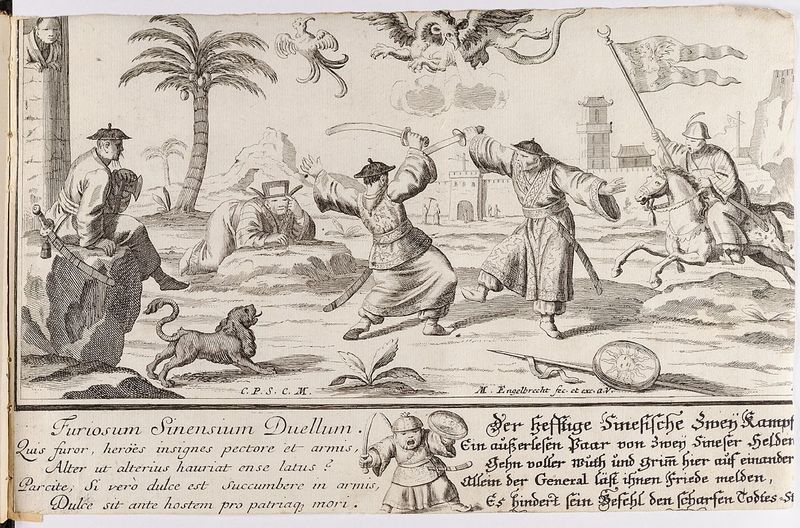
Titel: Chinesischer Zweikampf
Künstler: Martin Engelbrecht
Standort: Hamburg
Institution: Museum für Kunst und Gewerbe Hamburg
Schlagwörter: kampf, stadt, hund, tiere, barock, pflanzen, pferd, reiter, turm, reiten, schrift, papier, fahnen, fahne, flagge, grafik, graphik, palme, tor, fotografie, photographie, druckgraphik, druckgrafik, stich, schwert, schwerter, china, fabelwesen, palmen, kupferstich, ungeheuer, drache, monster, standarten, fabeltier, fabeltiere, chinesen, gerippt, zwitterwesen, monstrum, reiterbildnis, reproduktionen, barockzeit, barockzeitalter, schwertkampf, druckerzeugnisse, völker, nationalitäten, arecaceae, palmae, gegenstände, ornamentstich, vorlageblätter, chinesendarstellungen, furiosum